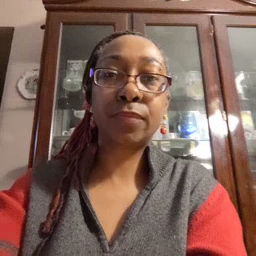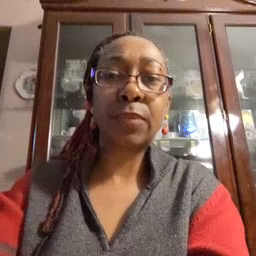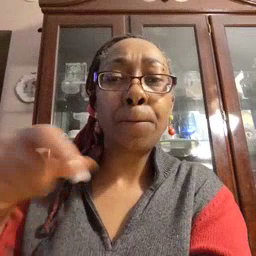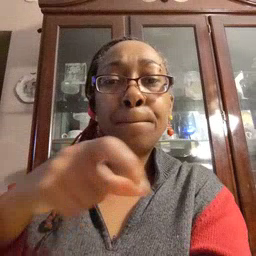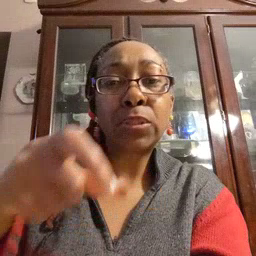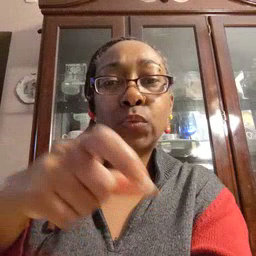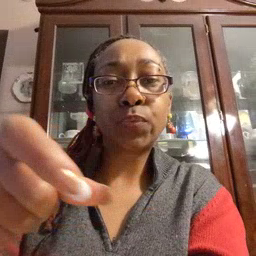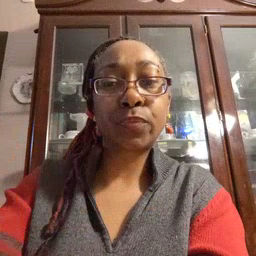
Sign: puzzle